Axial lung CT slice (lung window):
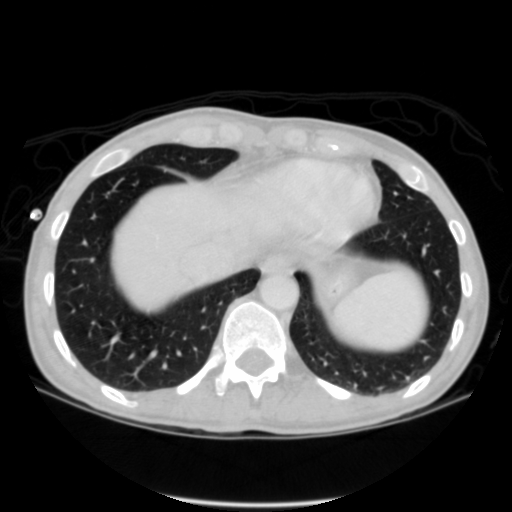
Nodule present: no